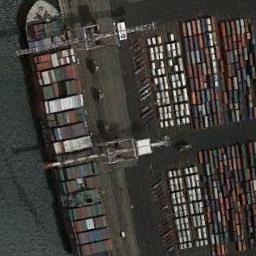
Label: ship